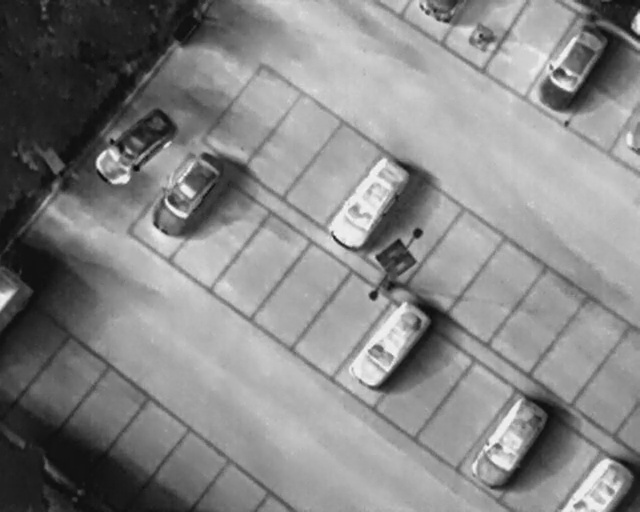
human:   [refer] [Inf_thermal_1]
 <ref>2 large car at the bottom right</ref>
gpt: <box>[[71, 82, 87, 90, 32], [88, 85, 96, 102, 2]]</box>

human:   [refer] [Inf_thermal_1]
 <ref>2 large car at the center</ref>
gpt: <box>[[50, 35, 65, 44, 37], [53, 63, 68, 71, 38]]</box>